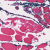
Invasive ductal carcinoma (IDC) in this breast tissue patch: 0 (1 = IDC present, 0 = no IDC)